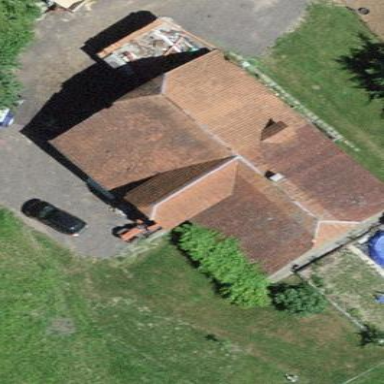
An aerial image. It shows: Farm building.